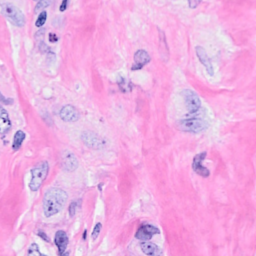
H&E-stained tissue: Breast